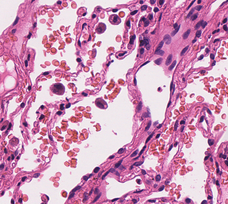
Tumor epithelial tissue: no
Tumor-associated stroma tissue: no
Normal tissue: yes